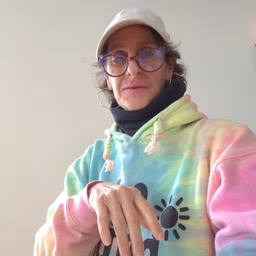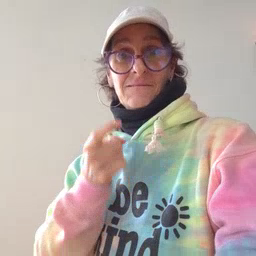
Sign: fast